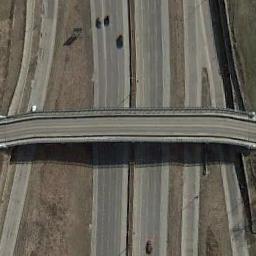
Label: overpass